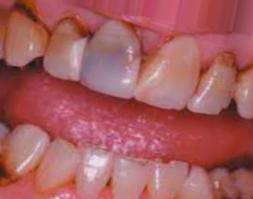
Condition: Tooth Discoloration